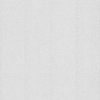
Label: dusty